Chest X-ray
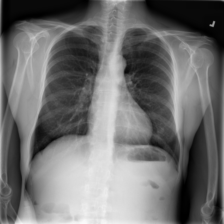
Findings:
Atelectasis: negative
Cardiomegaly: negative
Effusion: negative
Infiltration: positive
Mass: negative
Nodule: positive
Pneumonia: negative
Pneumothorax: negative
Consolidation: negative
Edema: negative
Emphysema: negative
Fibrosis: negative
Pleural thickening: negative
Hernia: negative